Question: Was able to make it work, but got one last problem. Updated code is here:
<URL>
## -----------------------------------------------------------
I've been trying to find out a way for the components inside a loop to not act as one.
I have a loop (3 divs), and inside the loop, I have 2 textboxes. But whenever I enter a value in any of them, the value is populated to everyone.
Can anyone help me separate those components?
I'm trying to make the parent div (1st loop) dynamic. So the children components (2nd loop) should be acting separately with their own grandparent components (textbox).
Here's my code:
'''
<div id="app">
<div v-for="(ctr, c) in 3" :key="c">
<button @click="input_add">1st</button>
<div>
<div v-for="(input, act) in inputs" :key="act.id">
<input type="text" v-model="input.name">
<input type="text" v-model="input.time">
<button @click="input_remove(act)">Delete</button>
<button @click="input_add">Add row</button>
</div>
</div>
{{ inputs }}
</div>
</div>
'''
'''
const app = new Vue({
el: "#app",
data: {
inputs: [],
counter: 0,
},
methods: {
input_add() {
this.inputs.push({
id: this.counter + 1,
day: null,
name: null,
time: null,
})
this.counter += 1
},
input_remove(index) {
this.inputs.splice(index,1)
this.counter -= 1
}
}
});
'''
Result:

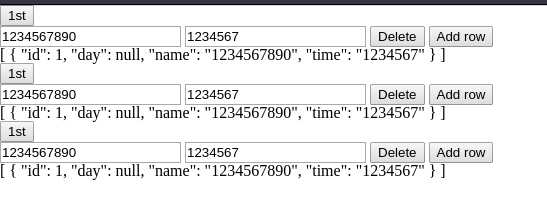
Answer: as I mentioned in the comment, you should create a component for the iterated item.
'''
<div v-for="(item, index) in array" :key="index">
<child :item="item" />
</div>
'''
Now you sent the 'item' as prop. Let's catch it in child.
'''
<div>
<input type="text" v-model="input.name">
<input type="text" v-model="input.time">
<button @click="input_remove(act)">Delete</button>
<button @click="input_add">Add row</button>
</div>
{{ inputs }}
props: [item], // I am not sure you need it or not, BUT just showing how to do it.
data() {return { // your datas };},
methods: {
// your methods...
},
//and else...
'''
Now each iterated item can control self only. I am hope it make sense now.
then build the buttons an input in child component. After that you can apply the events for just clicked item.